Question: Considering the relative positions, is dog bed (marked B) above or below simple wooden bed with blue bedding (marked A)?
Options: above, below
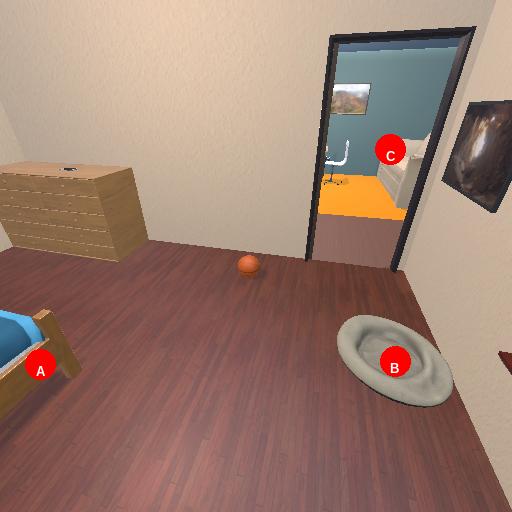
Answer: above